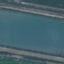
Label: River